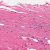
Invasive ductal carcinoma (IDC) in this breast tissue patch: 0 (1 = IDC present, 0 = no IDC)